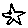
Label: star